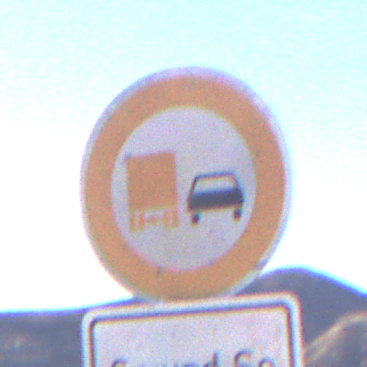
Verkehrszeichen: UeberholverbotKraftfahrzeuge
Zusatzzeichen unten: ZeitangabenMitBeschraenkungAufWochentage8
Umgebung: Outdoor, Nature
Tageszeit: Midday
Wetter: Clear
Licht: Natural
Jahreszeit: NotSpecified
Kontrast: HighContrast